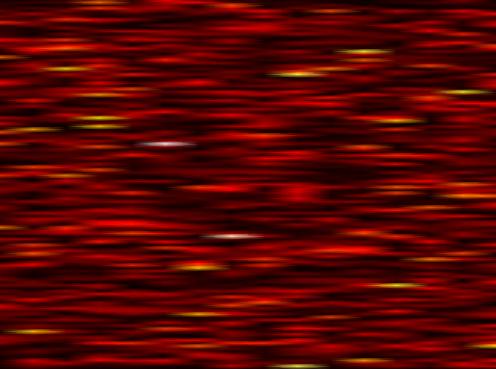
Label: WOLA